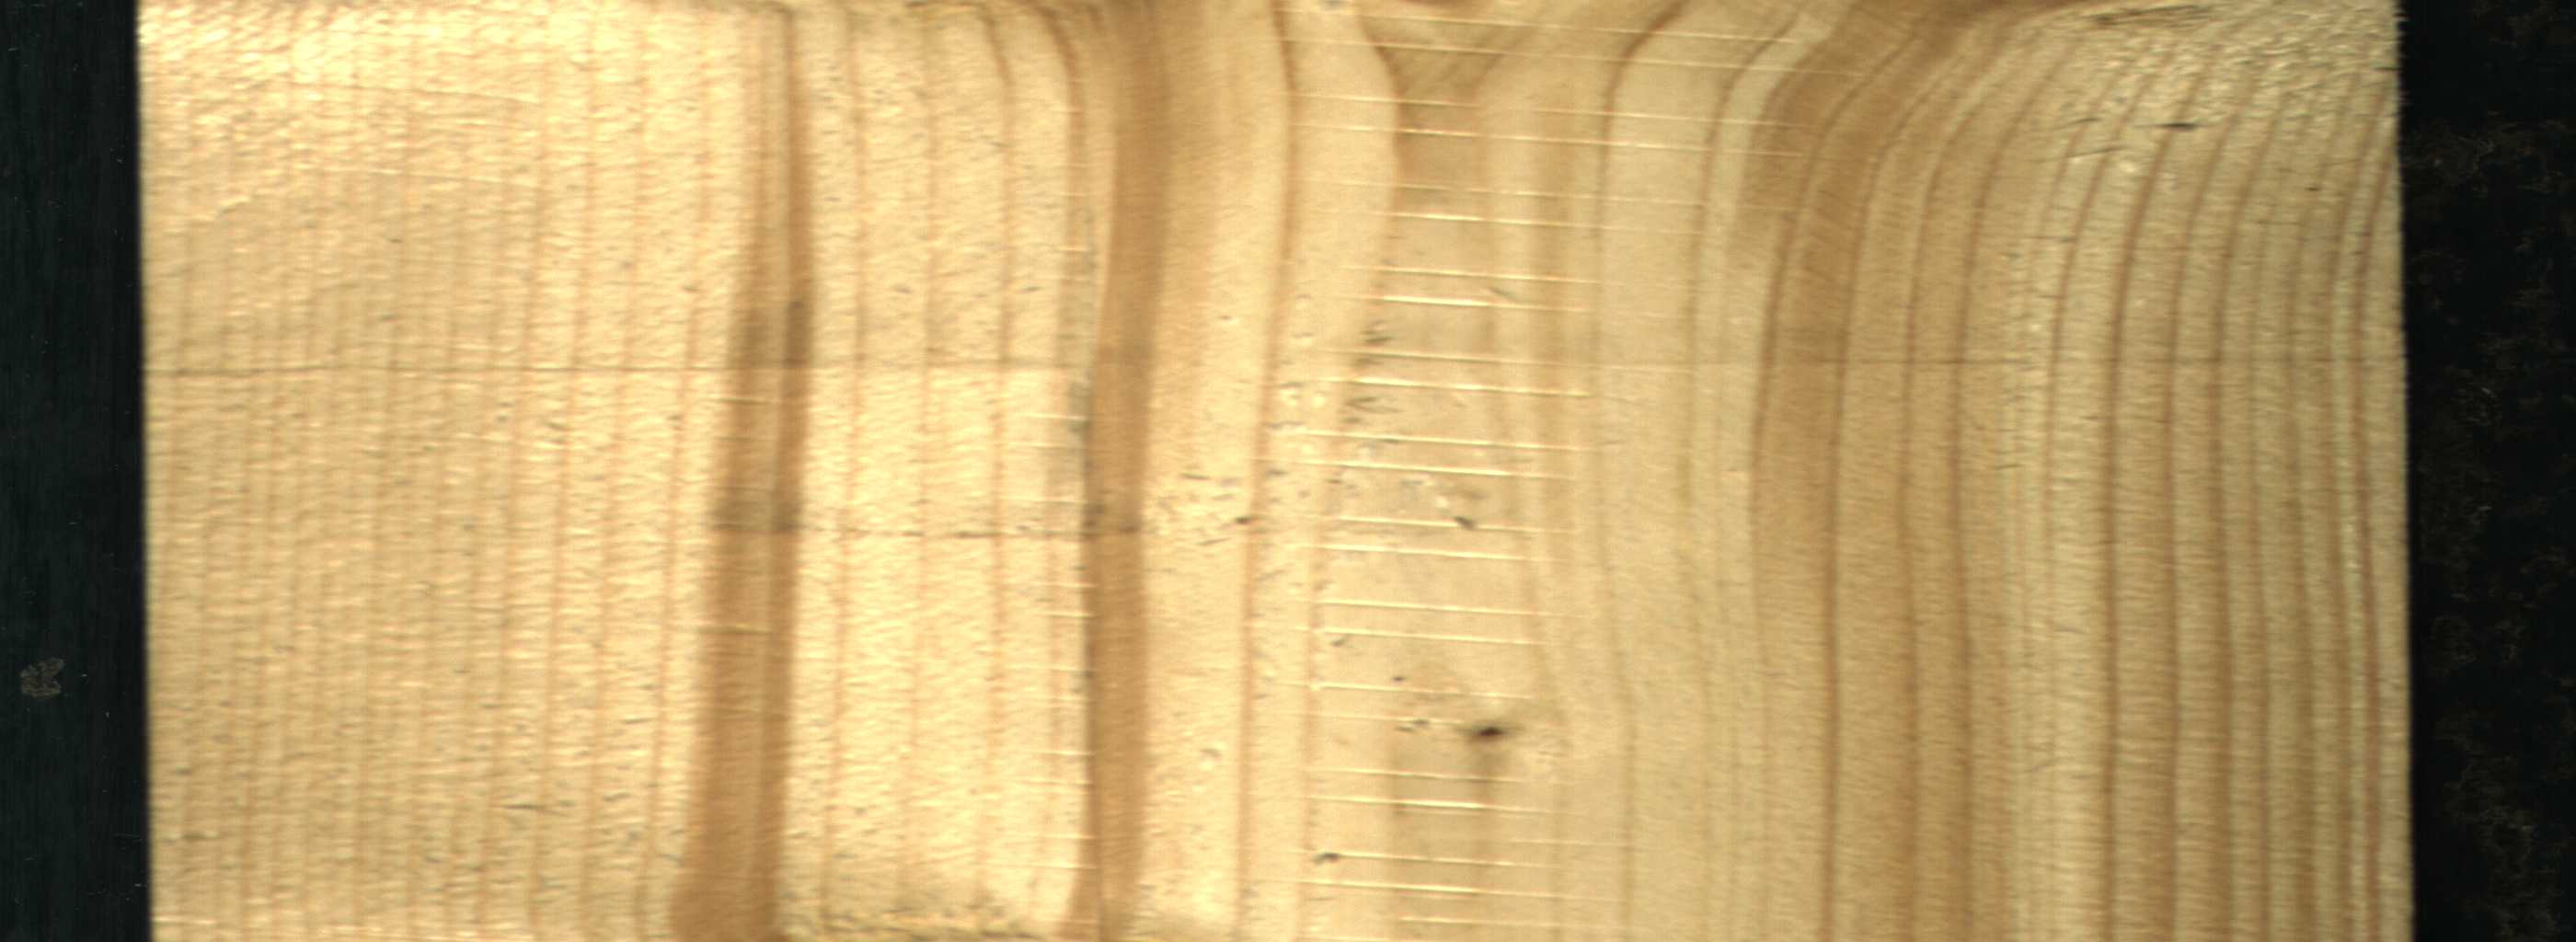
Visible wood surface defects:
Quartzity
Dead_Knot